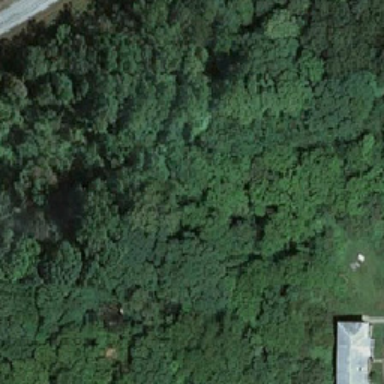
There was a grey road next to the forest and there was a grey house in the middle .